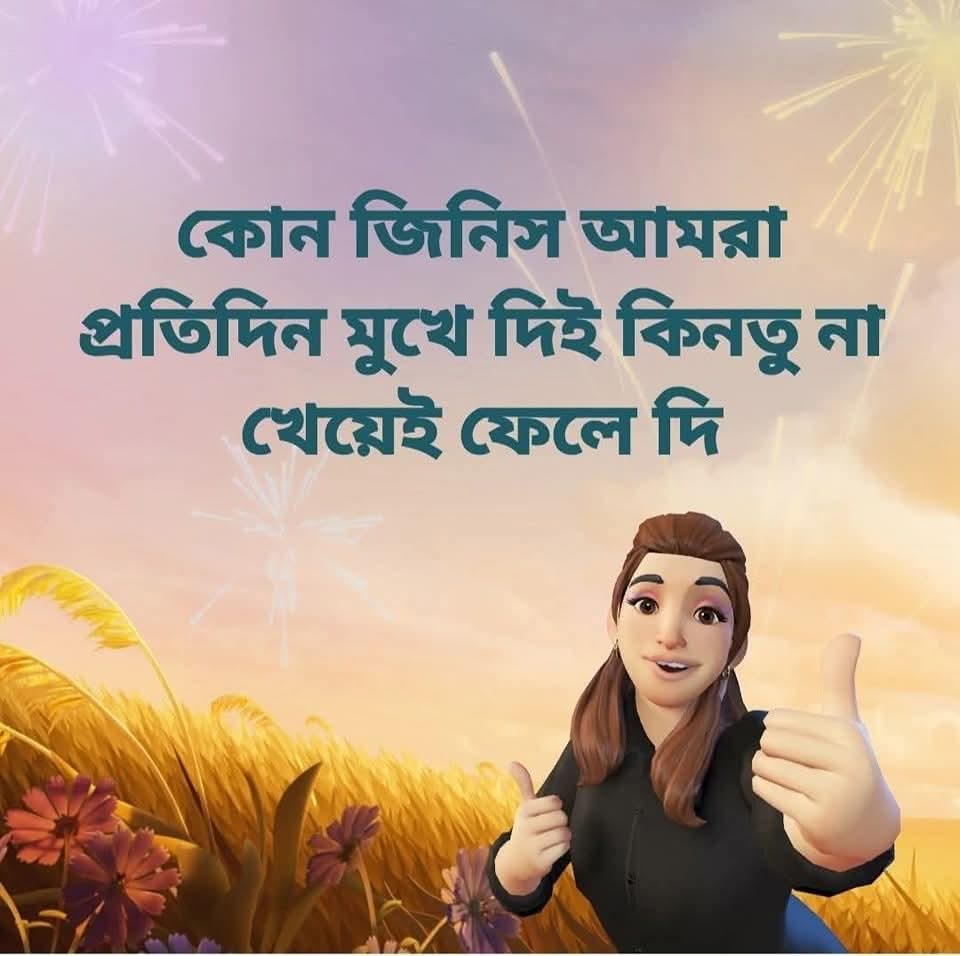
Text: কোন জিনিস আমরা প্রতিদিন মুখে দিই কিনতু না খেয়েই ফেলে দি
Label: Non Hate